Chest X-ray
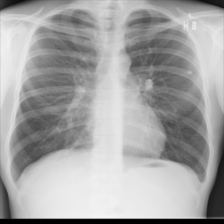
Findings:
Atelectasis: negative
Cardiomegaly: negative
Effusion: negative
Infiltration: negative
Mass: negative
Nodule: negative
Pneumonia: negative
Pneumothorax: negative
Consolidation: negative
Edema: negative
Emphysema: negative
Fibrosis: negative
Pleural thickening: negative
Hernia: negative